Interaction volume radius: 5 \u00c5
Interaction volume height: 10 \u00c5
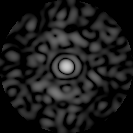
Disorder parameter: 0.7797